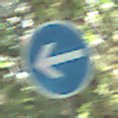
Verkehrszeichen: VorgeschriebeneFahrtrichtungHierLinks
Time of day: Midday
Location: Outdoor (Nature)
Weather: Clear
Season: NotSpecified
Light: Natural